Interaction volume radius: 10 \u00c5
Interaction volume height: 30 \u00c5
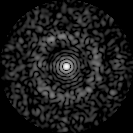
Disorder parameter: 0.8268